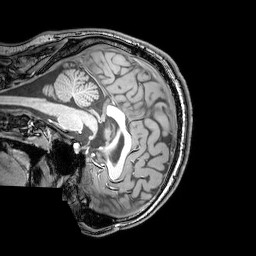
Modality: T1w
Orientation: sagittal
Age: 26
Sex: male
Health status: healthy
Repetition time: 0.081 s
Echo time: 0.037 s